Question: I am developing an Eclipse RCP application, and am trying to use a 'ILazyTreeContentProvider' implementation in order to show only the visible items at a certain time.
The code:
Inside the class extending ViewPart:
'''
public void createPartControl(Composite parent) {
viewer = new TreeViewer(parent, SWT.MULTI | SWT.H_SCROLL | SWT.V_SCROLL | SWT.VIRTUAL);
drillDownAdapter = new DrillDownAdapter(viewer);
viewer.setContentProvider(new ViewContentProvider());
viewer.setLabelProvider(new ViewLabelProvider());
//viewer.setSorter(new NameSorter());
viewer.setInput(getViewSite());
// Create the help context id for the viewer's control
PlatformUI.getWorkbench().getHelpSystem().setHelp(viewer.getControl(), "test.provider.lazy.viewer");
makeActions();
hookContextMenu();
hookDoubleClickAction();
contributeToActionBars();
}
'''
Inside the ContentProvider:
'''
@Override
public void updateElement(Object parent, int index) {
System.out.println(updateElementCounter++);
if (parent.equals(getViewSite())) {
if (index == 0) {
TreeParent child = new TreeParent("Parent 1");
viewer.replace(parent, index, child);
viewer.setHasChildren(child, true);
} else {
TreeParent child = new TreeParent("Parent 2");
viewer.replace(parent, index, child);
viewer.setHasChildren(child, true);
//viewer.setChildCount(child, 1);
}
} else {
if (parent instanceof TreeParent) {
TreeParent treeParent = (TreeParent) parent;
if (treeParent.getName().equals("Parent 1")) {
TreeObject child = new TreeObject("Leaf "+index);
viewer.replace(treeParent, index, child);
viewer.setHasChildren(child, false);
//viewer.setChildCount(child, 0);
} else {
TreeObject child = new TreeObject("Special One");
viewer.replace(treeParent, index, child);
viewer.setHasChildren(child, false);
//viewer.setChildCount(child,0);
}
}
}
}
@Override
public void updateChildCount(Object element, int currentChildCount) {
if (element.equals(getViewSite())) {
viewer.setChildCount(getViewSite(), 2);
} else
if (element instanceof TreeParent) {
TreeParent parent = (TreeParent) element;
if (parent.getName().equals("Root")) {
viewer.setChildCount(parent, 2);
} else if (parent.getName().equals("Parent 1")) {
viewer.setChildCount(parent, 20);
} else {
viewer.setChildCount(parent, 1);
}
} else {
viewer.setChildCount(element, 0);
}
}
'''
The problem is that each time I expand the children of a TreeItem, it loads all the subelements, not just the visible ones, whereas the 'System.out.println(updateElementCounter++);' command prints out all 22 despite having only 7 Tree Items visible.

Shouldn't the 'ILazyTreeContentProvider' only load the ones that are visible? (In this case it's 7 items)
I must be doing something wrong...
Anyways, any opinions are very appreciated!
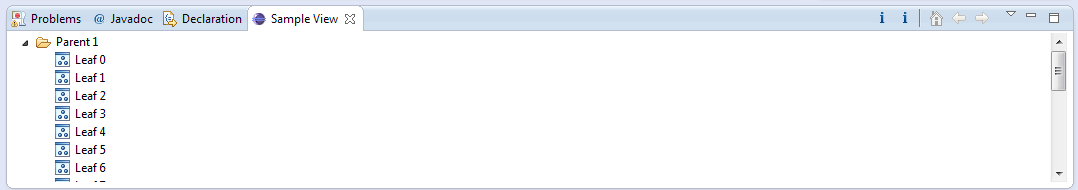
Answer: I have compared my example with <URL>
And I've found only one difference that made all the difference:
'''
v.setUseHashlookup(true); //v is the TreeViewer
'''
What the method states in its doc:
> Configures whether this structured viewer uses an internal hash table
to speeds up the mapping between elements and SWT items. This must be
called before the viewer is given an input (via setInput).
Now the content provider is actually lazy. Only paints the visible items, not ALL of them.